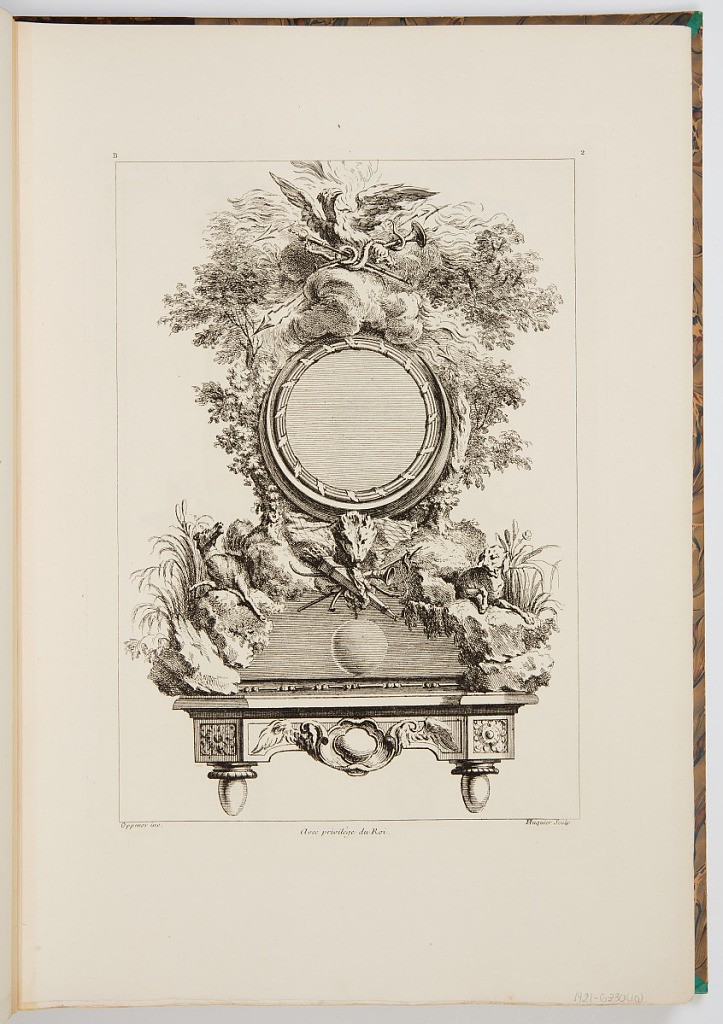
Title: Clock Case Design
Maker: Gilles-Marie Oppenord, French, 1672–1742
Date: ca. 1900
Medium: Photomechanical print
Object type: Bound print
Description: Design for a pendule, or clock. The pendule features a landscape around the face, with dogs and a trophy with hunting attributes. The plate is signed and numbered.